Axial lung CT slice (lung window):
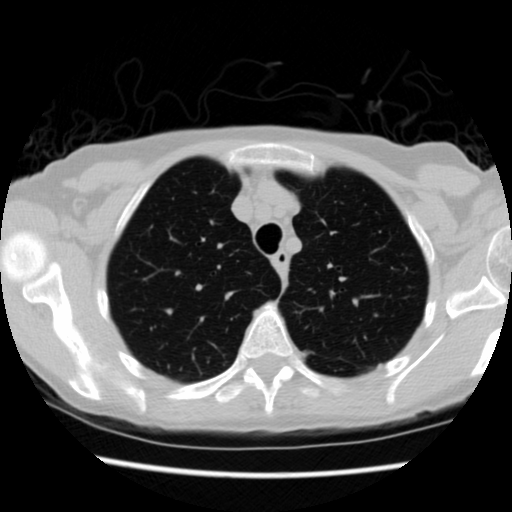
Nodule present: no